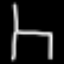
Label: chair